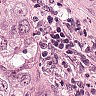
Metastatic tissue present: yes